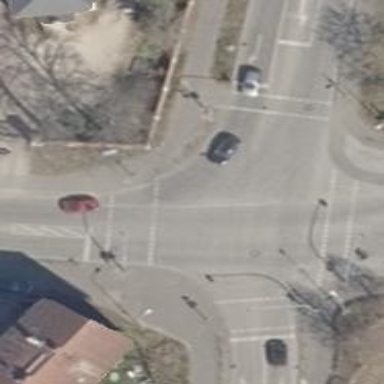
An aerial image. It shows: Road with traffic signals.